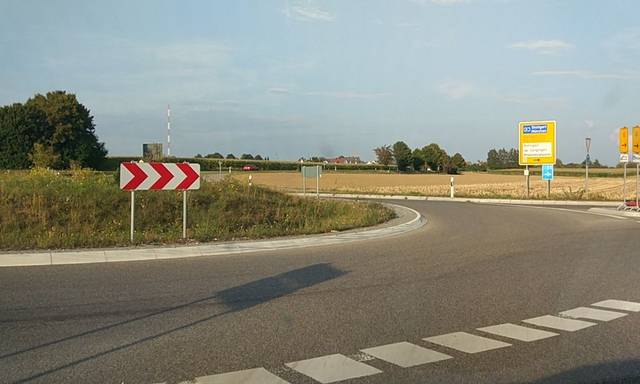
Region: Germany
Coordinates: 48.438, 9.977